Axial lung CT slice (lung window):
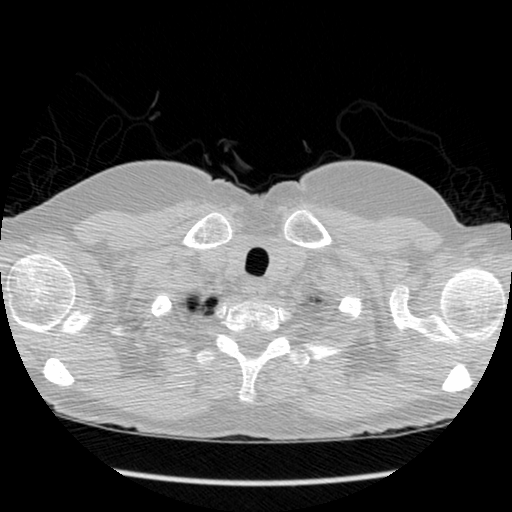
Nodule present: no